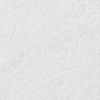
Label: not_dusty